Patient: sex F, age 63
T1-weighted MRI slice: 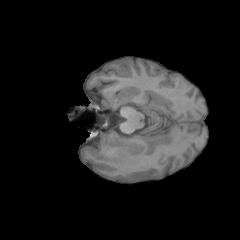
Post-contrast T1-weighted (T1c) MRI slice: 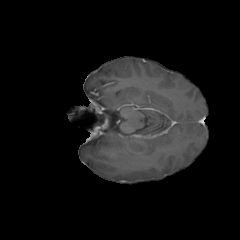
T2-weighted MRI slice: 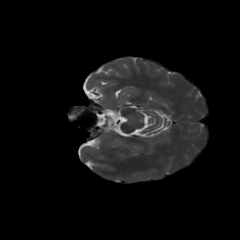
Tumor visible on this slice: no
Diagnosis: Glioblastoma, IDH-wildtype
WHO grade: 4